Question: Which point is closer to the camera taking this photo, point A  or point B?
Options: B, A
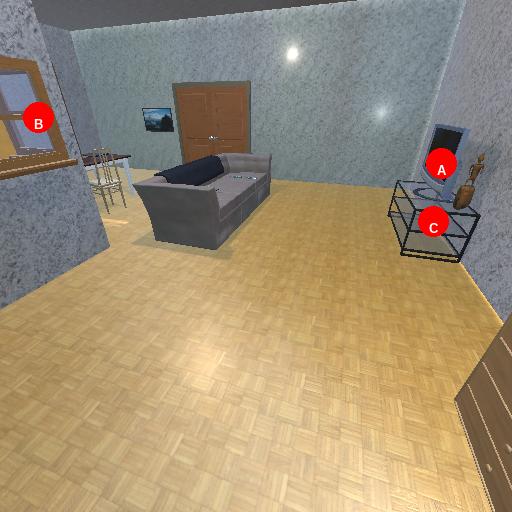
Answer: B